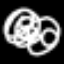
Label: squiggle